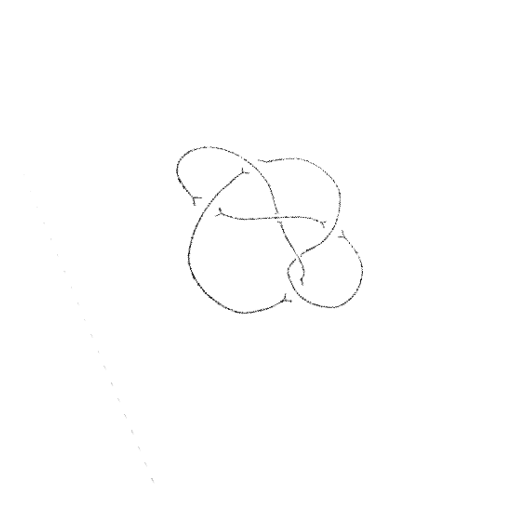
Crossing number: 6